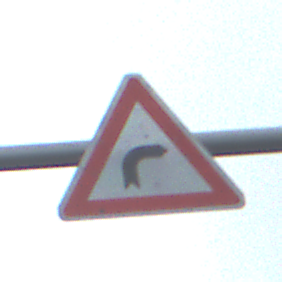
Verkehrszeichen: KurveRechts
Umgebung: Outdoor, Suburban
Tageszeit: Midday
Wetter: Overcast
Licht: Natural
Jahreszeit: NotSpecified
Kontrast: LowContrast